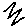
Label: zigzag